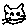
Label: cat